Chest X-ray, PA view. Patient: 44 years old, sex M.
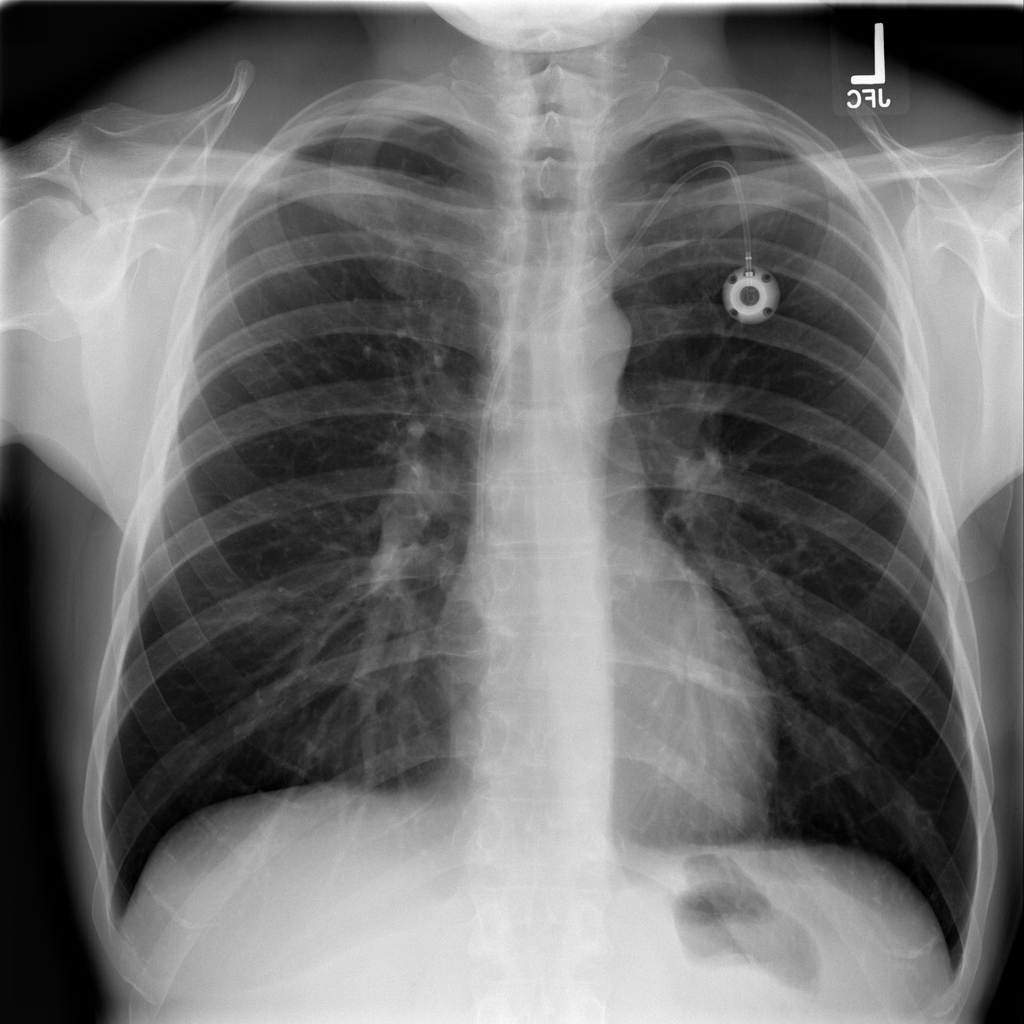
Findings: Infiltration